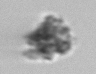
Label: detritus